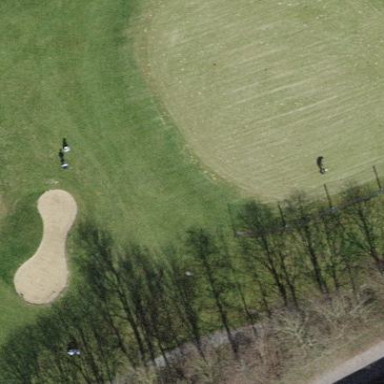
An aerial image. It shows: Picturesque green golfing area with grass land use.